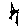
Label: star